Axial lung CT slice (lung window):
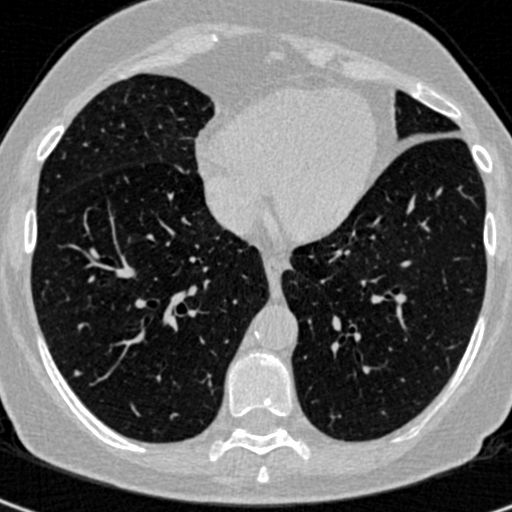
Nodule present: yes
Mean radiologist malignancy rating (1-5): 2